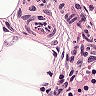
Metastatic tissue present: no